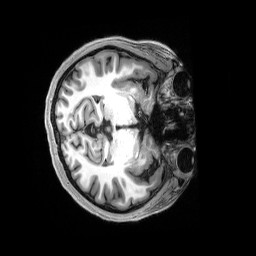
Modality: T1w
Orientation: axial
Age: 19
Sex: female
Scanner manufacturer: siemens
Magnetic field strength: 3 T
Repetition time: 2.5 s
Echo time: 0.00222 s